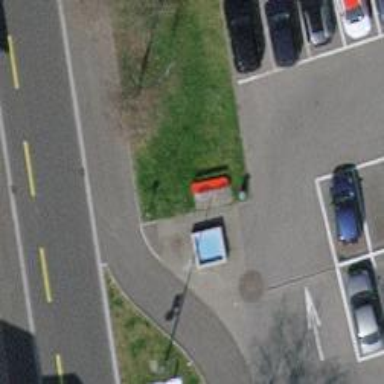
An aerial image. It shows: Red bench.